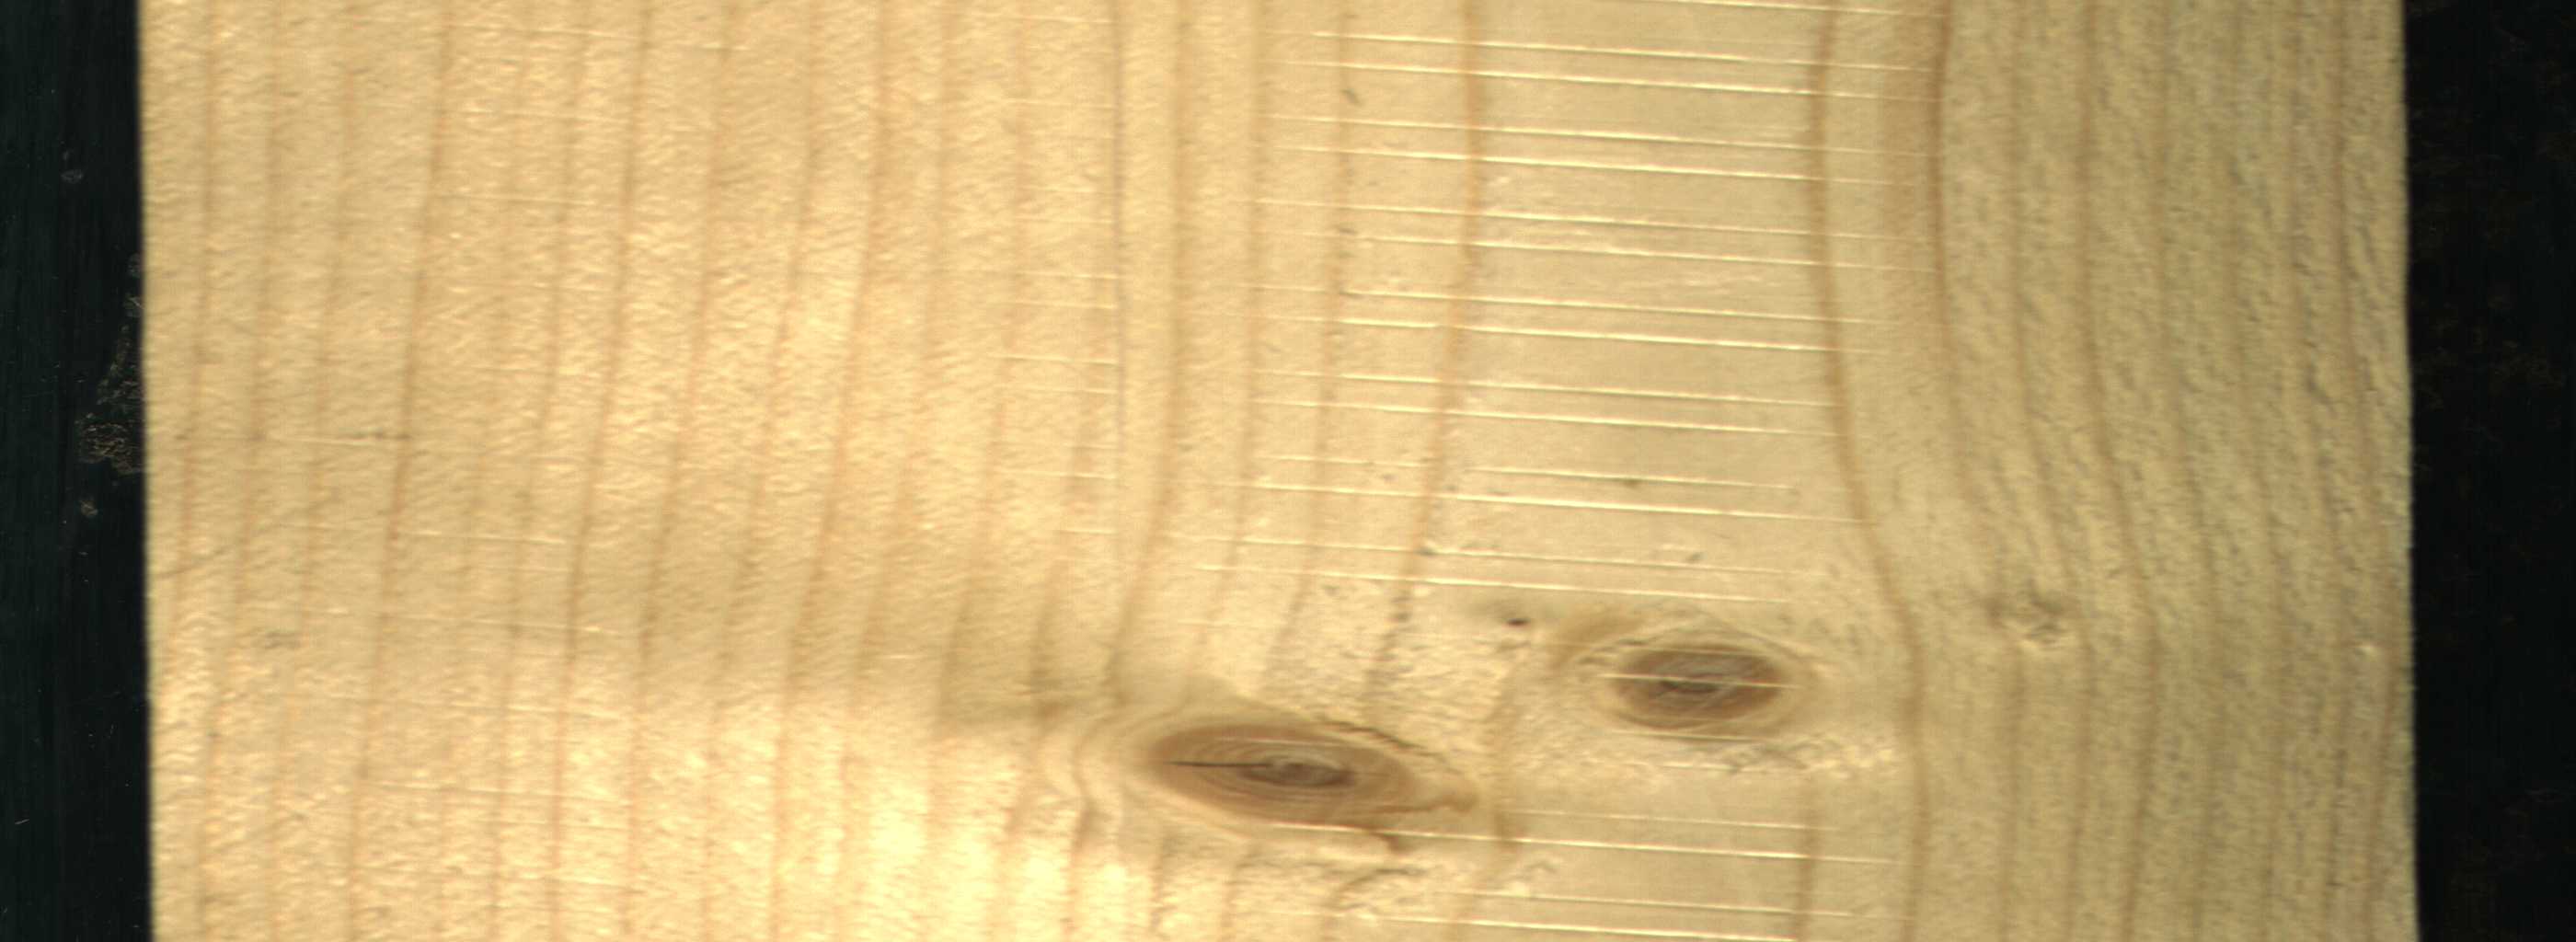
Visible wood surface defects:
Live_Knot
Live_Knot